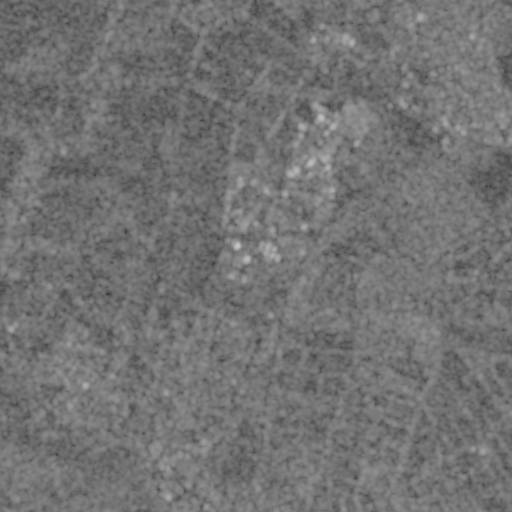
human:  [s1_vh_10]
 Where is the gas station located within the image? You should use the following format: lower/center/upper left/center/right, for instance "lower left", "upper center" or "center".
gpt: The gas station is located in the lower left of the image.
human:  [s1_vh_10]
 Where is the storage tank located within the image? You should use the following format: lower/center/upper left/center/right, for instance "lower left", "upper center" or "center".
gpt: The storage tank is located in the upper left of the image.
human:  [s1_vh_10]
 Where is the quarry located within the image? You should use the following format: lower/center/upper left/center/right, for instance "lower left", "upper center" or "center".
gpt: There is no quarry in the image.

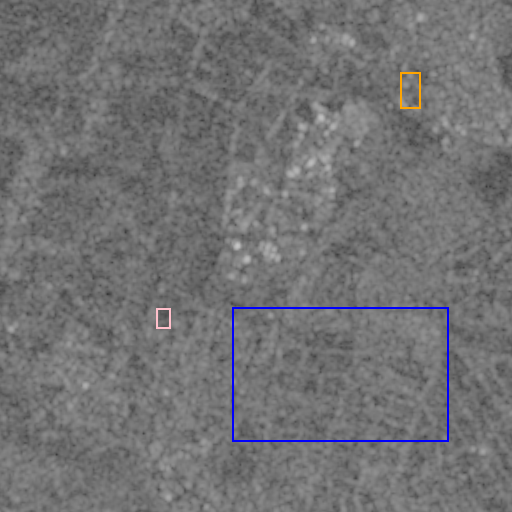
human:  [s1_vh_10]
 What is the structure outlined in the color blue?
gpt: The structure outlined in blue is a crop field.
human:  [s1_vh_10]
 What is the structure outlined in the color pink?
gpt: The structure outlined in pink is a park.
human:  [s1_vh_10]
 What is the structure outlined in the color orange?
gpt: The structure outlined in orange is a parking lot.
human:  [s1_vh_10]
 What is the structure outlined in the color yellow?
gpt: There is no yellow outline.